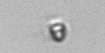
Label: Pyramimonas